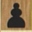
Piece: bP